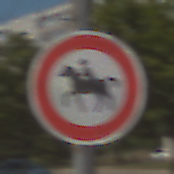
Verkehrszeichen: VerbotReiter
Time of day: Midday
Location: Outdoor (Urban)
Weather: Clear
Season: NotSpecified
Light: Natural